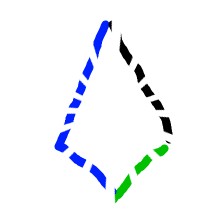
Shape: kite